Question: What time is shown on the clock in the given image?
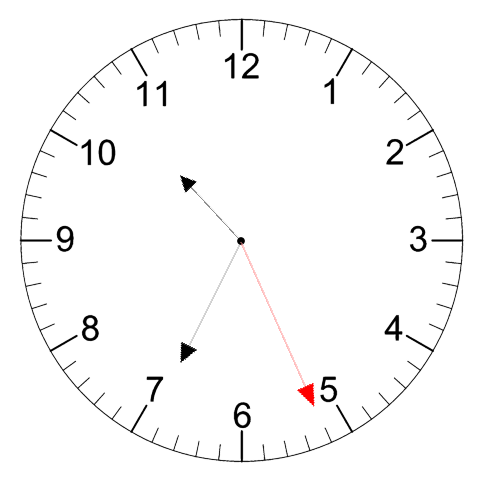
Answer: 10:34:26